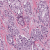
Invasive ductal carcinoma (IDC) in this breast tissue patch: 1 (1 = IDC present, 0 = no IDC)